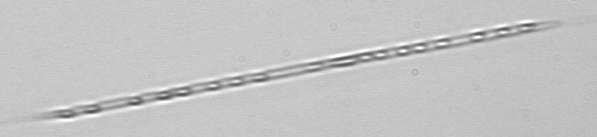
Label: Rhizosolenia